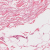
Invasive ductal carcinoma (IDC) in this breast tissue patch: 0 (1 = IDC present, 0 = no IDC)